Interaction volume radius: 10 \u00c5
Interaction volume height: 20 \u00c5
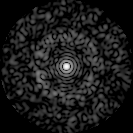
Disorder parameter: 0.827